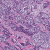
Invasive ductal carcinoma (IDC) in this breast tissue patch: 1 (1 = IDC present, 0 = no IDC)